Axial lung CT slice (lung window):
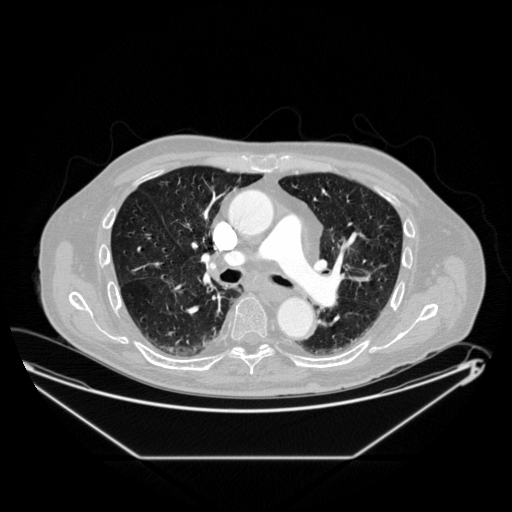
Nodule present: no